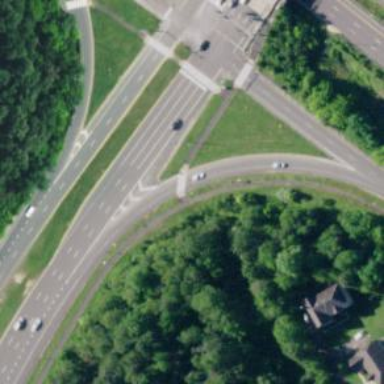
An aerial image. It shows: Asphalt cycleway.